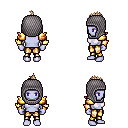
a pixel art fantasy rpg character, female body template, dark elf, purple skin, gold arm armor, gold greaves, white blonde mohawk hairstyle, chain hood, four views (front, back, left, right), 2x2 character sprite sheet, small pixel art, hard edges, no anti-aliasing